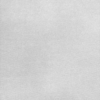
Label: dusty